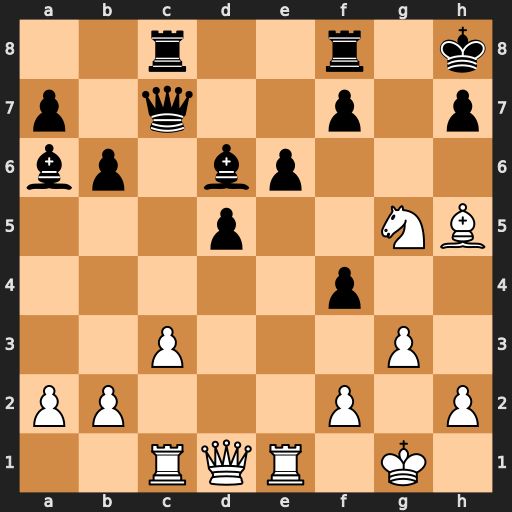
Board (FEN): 2r2r1k/p1q2p1p/bp1bp3/3p2NB/5p2/2P3P1/PP3P1P/2RQR1K1
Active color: w
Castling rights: -
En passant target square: -
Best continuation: Qc2 f6 Nxe6